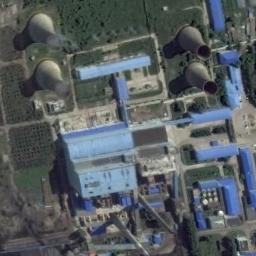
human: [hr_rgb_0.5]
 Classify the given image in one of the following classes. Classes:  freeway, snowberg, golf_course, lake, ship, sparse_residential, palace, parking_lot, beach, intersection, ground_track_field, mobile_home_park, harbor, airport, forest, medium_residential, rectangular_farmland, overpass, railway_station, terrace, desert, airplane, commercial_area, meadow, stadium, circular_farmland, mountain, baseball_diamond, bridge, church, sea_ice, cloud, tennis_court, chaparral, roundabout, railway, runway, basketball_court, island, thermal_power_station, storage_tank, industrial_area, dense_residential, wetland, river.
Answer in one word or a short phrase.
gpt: thermal_power_station